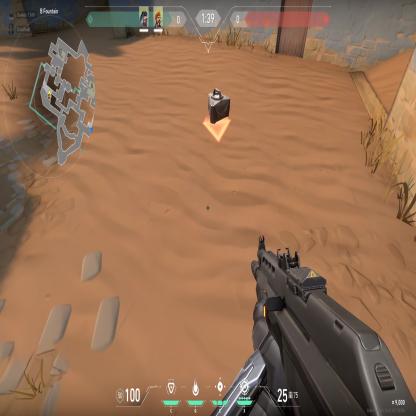
Label: dropped spike